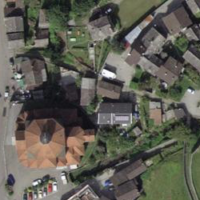
EUNIS habitat code: 54
Species observed at this site:
Phytolacca americana
Impatiens balfourii